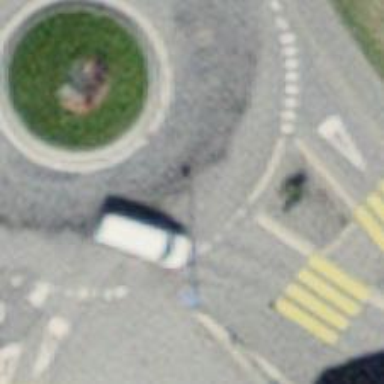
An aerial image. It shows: Secondary road leading to roundabout.